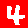
Digit: 4